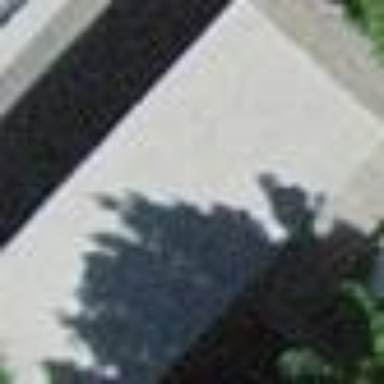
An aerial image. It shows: View of roof of building.